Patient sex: M
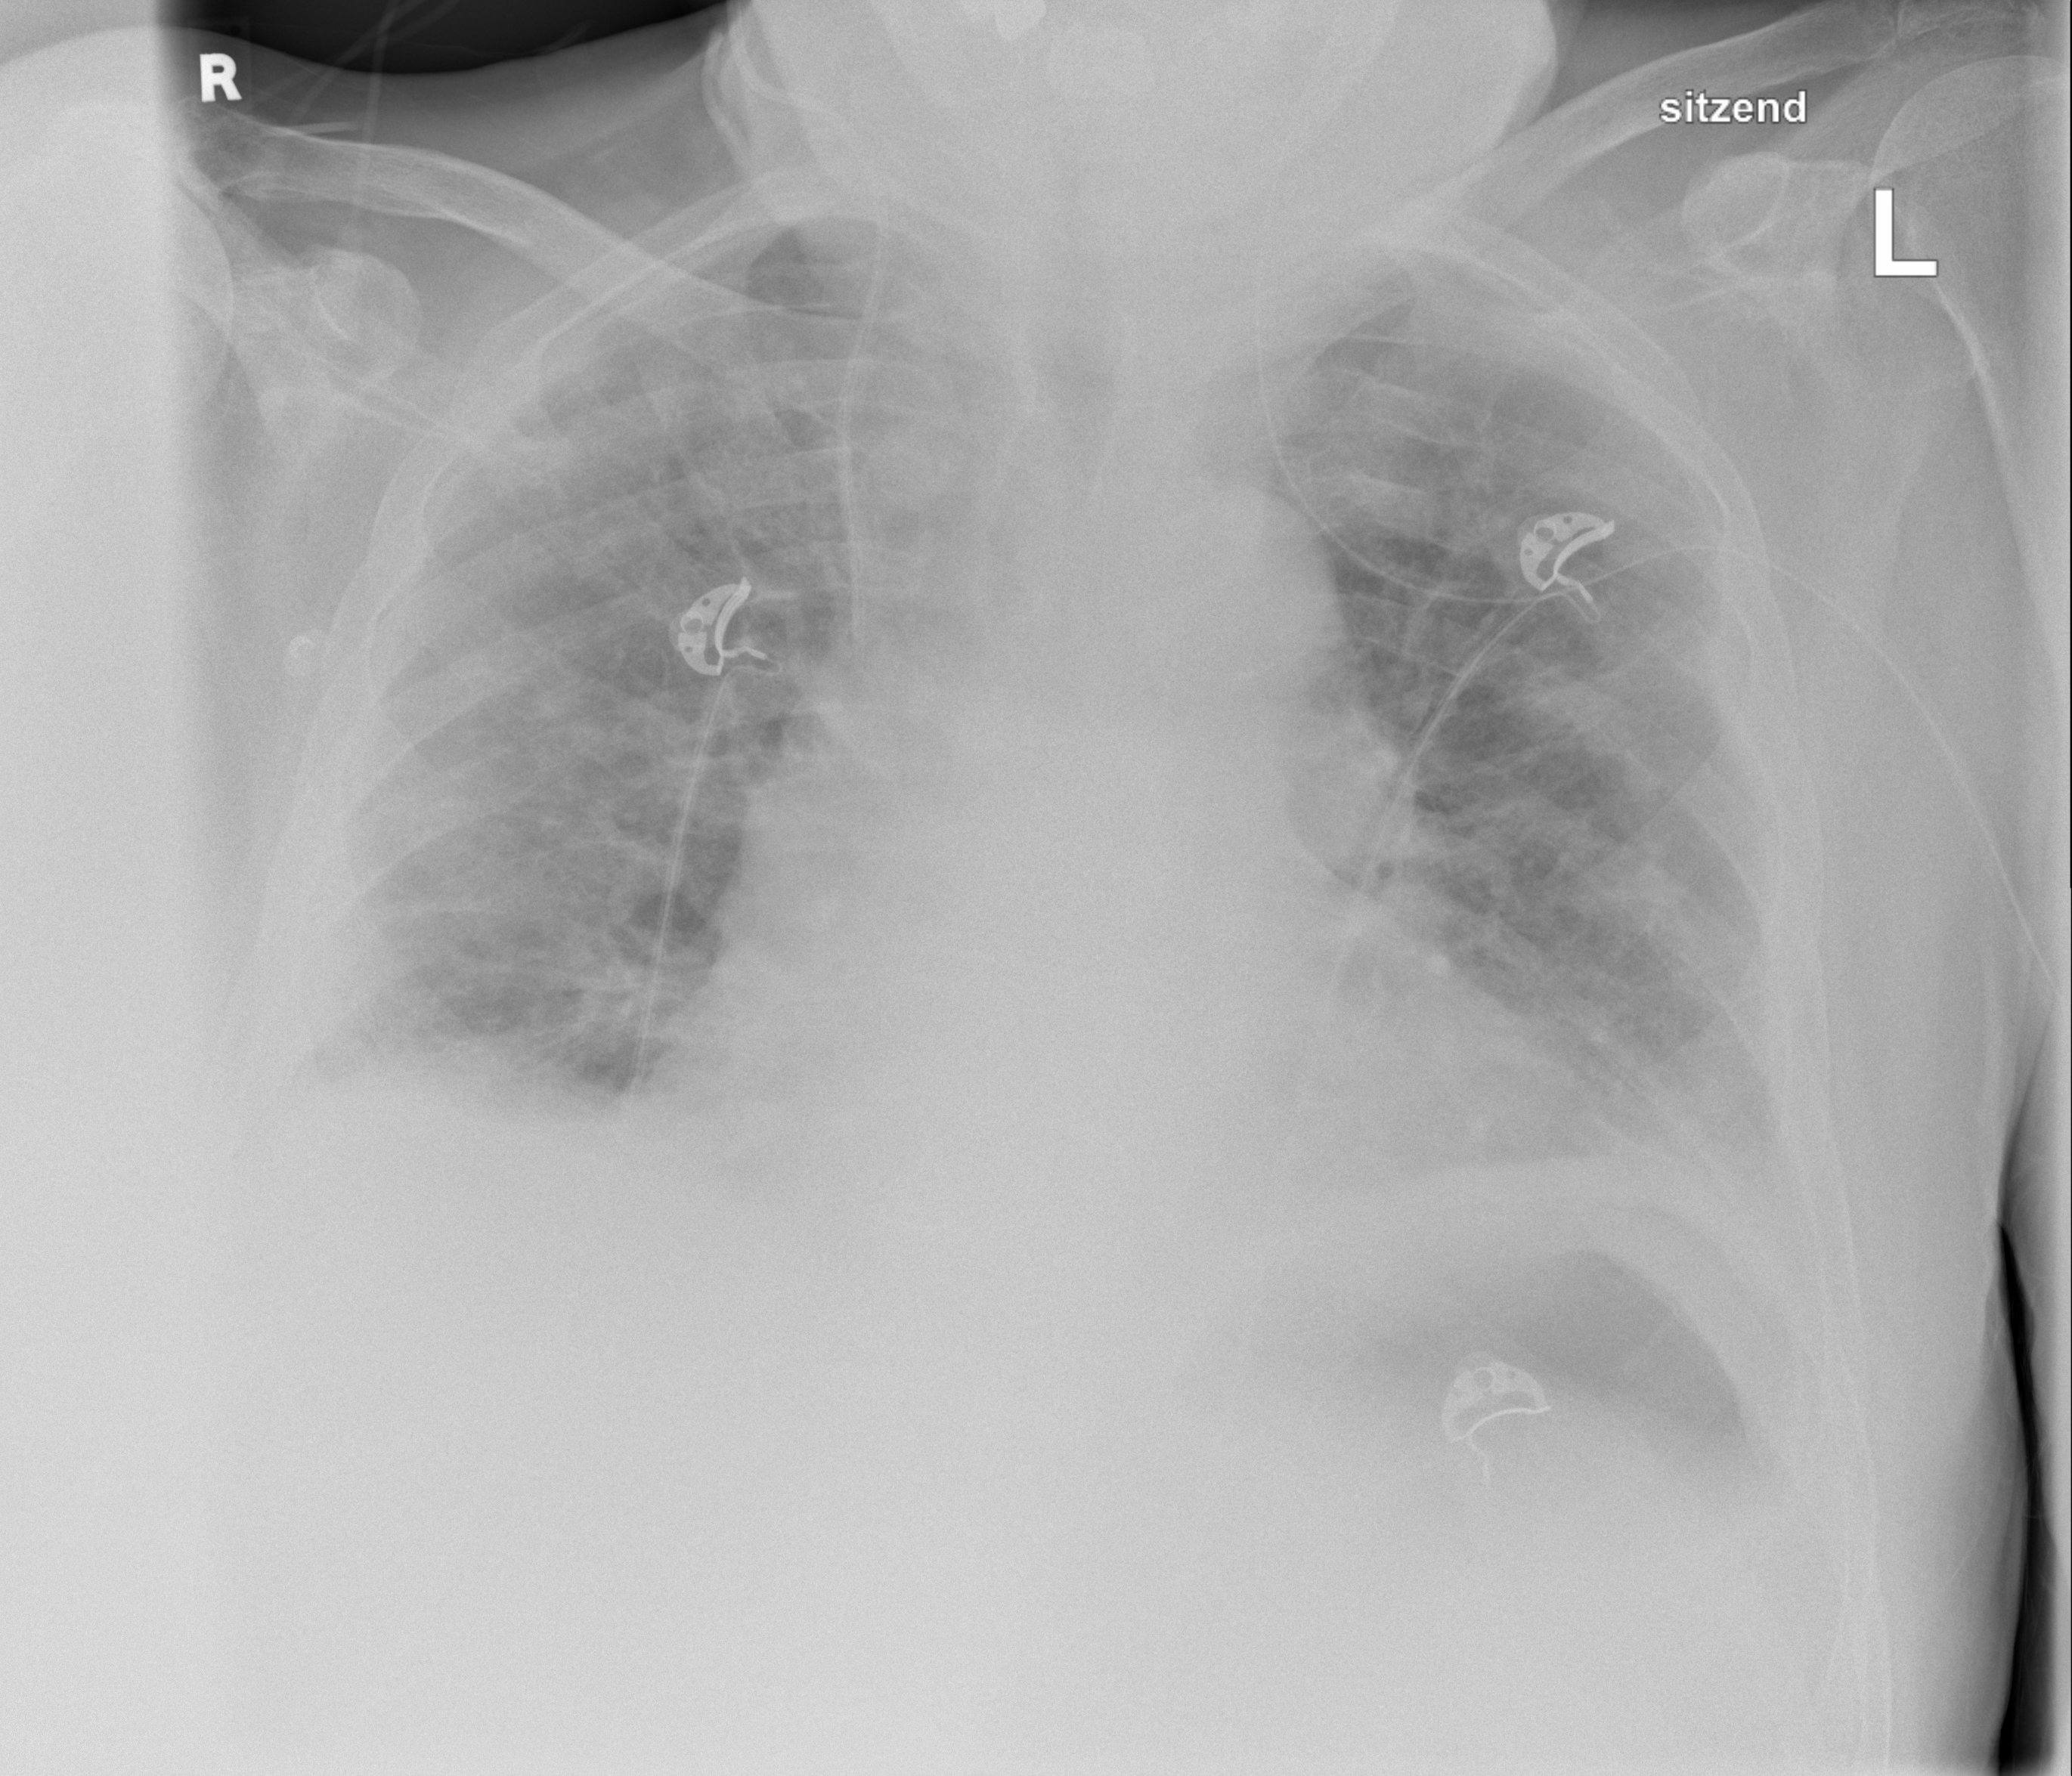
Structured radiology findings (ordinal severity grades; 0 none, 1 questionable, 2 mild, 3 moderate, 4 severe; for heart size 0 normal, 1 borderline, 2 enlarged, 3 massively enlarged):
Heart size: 2
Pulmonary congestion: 2
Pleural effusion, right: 3
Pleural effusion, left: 2
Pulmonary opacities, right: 2
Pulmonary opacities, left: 2
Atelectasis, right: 2
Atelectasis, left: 2